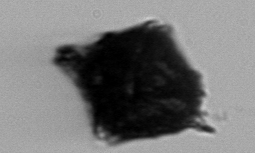
Label: Gonyaulax